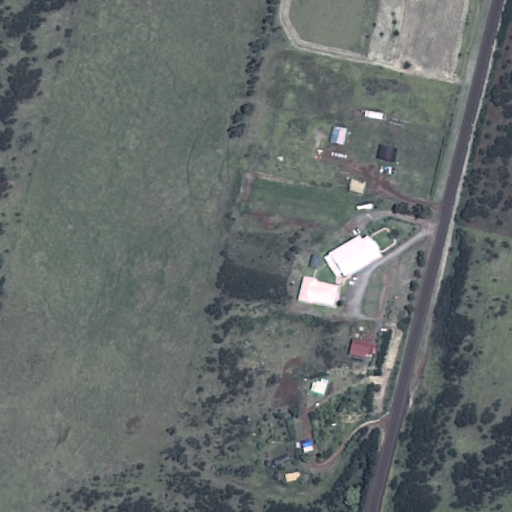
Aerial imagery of mountain in Hawaii named Pu‘ukape‘elua containing only unknown